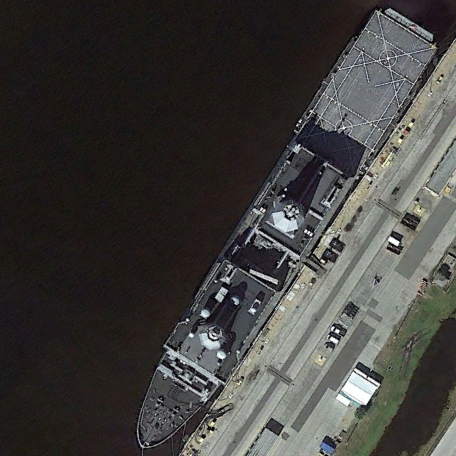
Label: combat